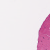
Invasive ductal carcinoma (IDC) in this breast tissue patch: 0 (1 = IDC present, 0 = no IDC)